Field crop: tomato
Growth stage: 1
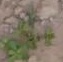
Species: portulaca